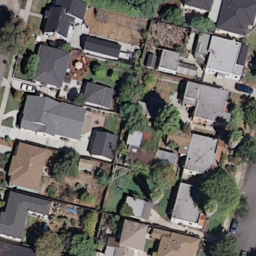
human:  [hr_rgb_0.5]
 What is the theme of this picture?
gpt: medium residential

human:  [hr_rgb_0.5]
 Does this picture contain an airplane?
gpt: no

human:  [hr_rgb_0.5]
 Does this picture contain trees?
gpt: yes

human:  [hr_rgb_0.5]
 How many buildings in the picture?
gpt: ten

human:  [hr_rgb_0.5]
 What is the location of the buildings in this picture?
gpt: left and right